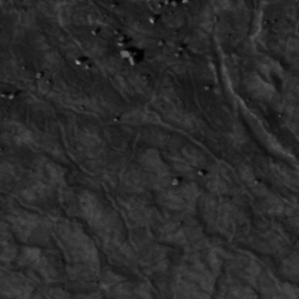
Label: non_frost